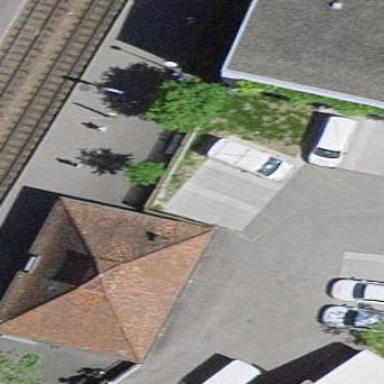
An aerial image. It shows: Shelter for public transport.